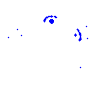
Particle: electron